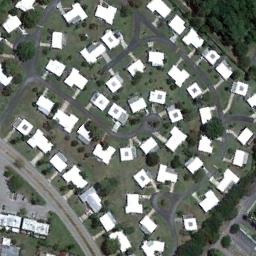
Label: mobile_home_park